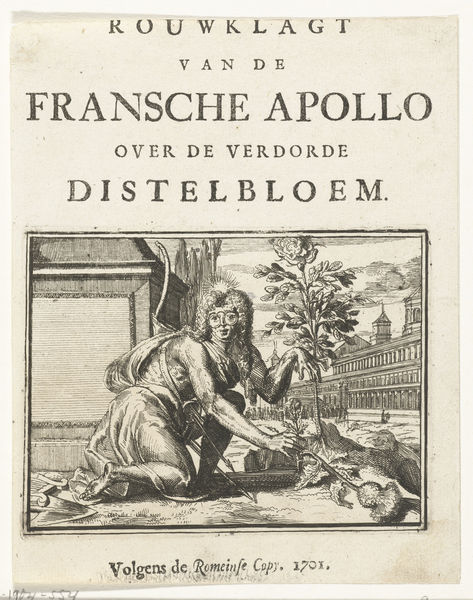
Titel: Titelblad voor het pamflet: Rouwklagt van de Fransche Apollo over de Verdorde Distelbloem
Künstler: Romeyn de Hooghe
Standort: Amsterdam
Institution: Rijksmuseum
Schlagwörter: apollon, allemand, illustration, fusain, chasseur, dieu, dieux, livre